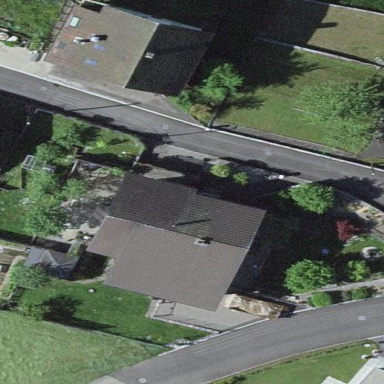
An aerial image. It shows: Detached building.